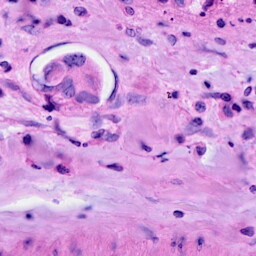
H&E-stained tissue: Breast